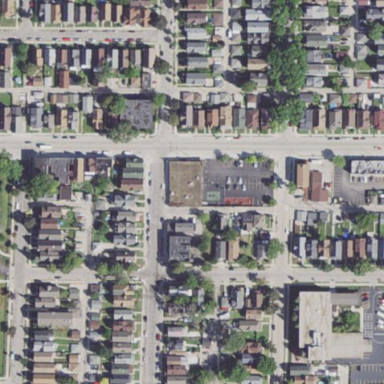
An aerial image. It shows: Sidewalk.